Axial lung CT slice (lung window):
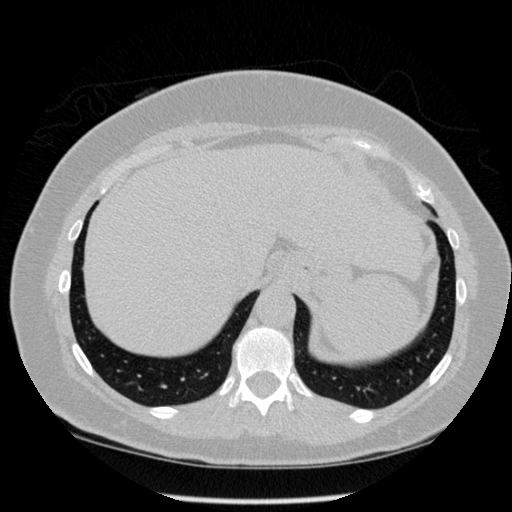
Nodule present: no